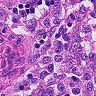
Metastatic tissue present: no